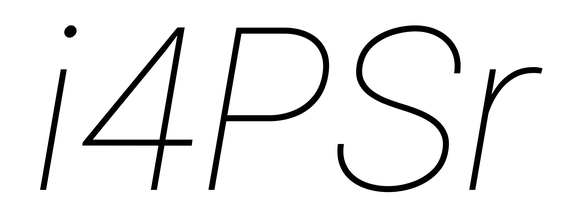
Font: Roboto-Italic_Thin_Italic